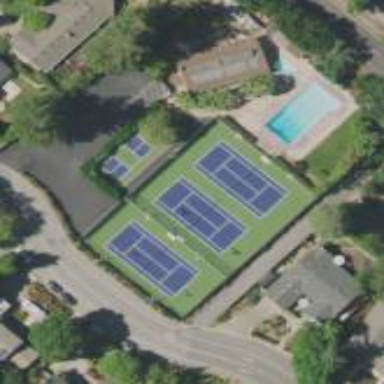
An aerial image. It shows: Tennis court on the leisure land pitch.